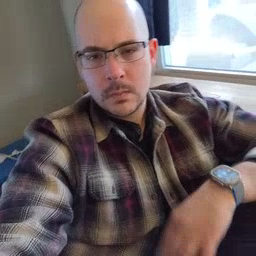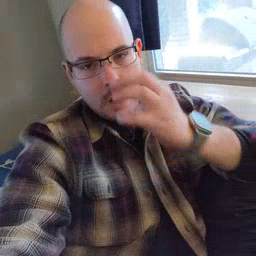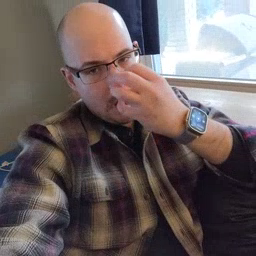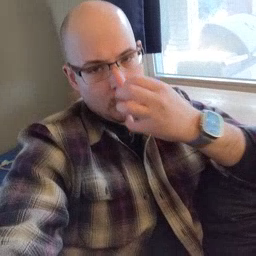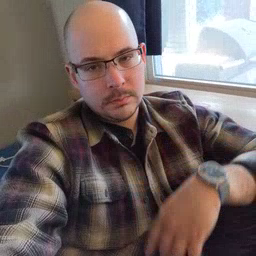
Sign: clown